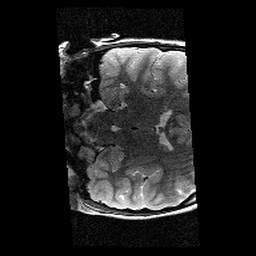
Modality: T2w
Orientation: coronal
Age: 10
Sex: female
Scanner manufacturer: siemens
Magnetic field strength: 3 T
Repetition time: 9.23 s
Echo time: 0.067 s